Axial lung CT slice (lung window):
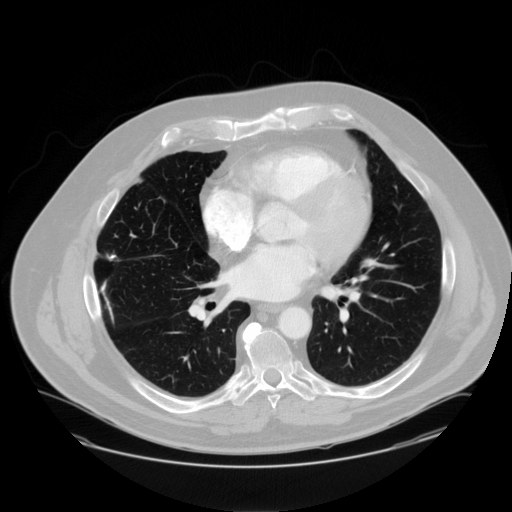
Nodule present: no